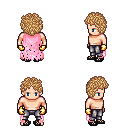
a pixel art fantasy rpg character, male body template, human, light skin, pink tattered cape, metal pants, light blonde curly afro hairstyle, gold gloves, ghillies, four views (front, back, left, right), 2x2 character sprite sheet, small pixel art, hard edges, no anti-aliasing